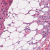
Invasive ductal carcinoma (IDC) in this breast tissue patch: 1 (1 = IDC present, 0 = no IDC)